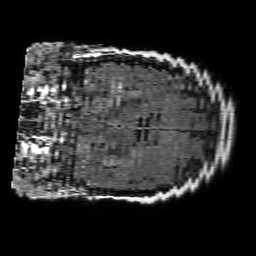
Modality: FLAIR
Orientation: coronal
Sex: female
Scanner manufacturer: philips
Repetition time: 11 s
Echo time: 0.125 s